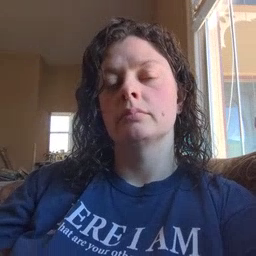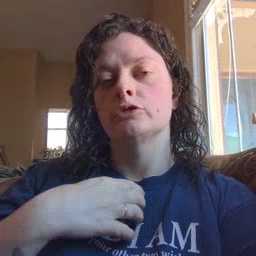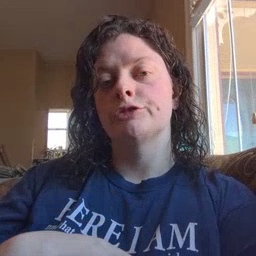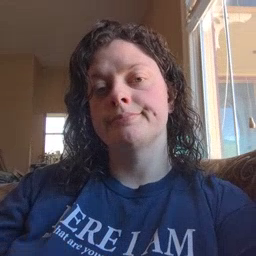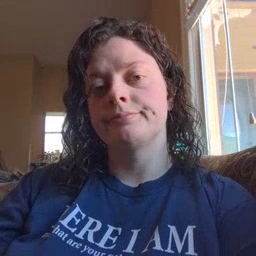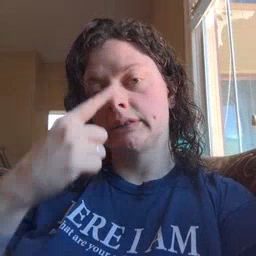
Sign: hungry